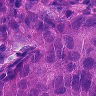
Metastatic tissue present: yes